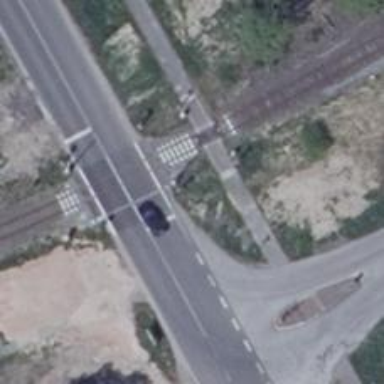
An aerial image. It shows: Crossing for the railway.